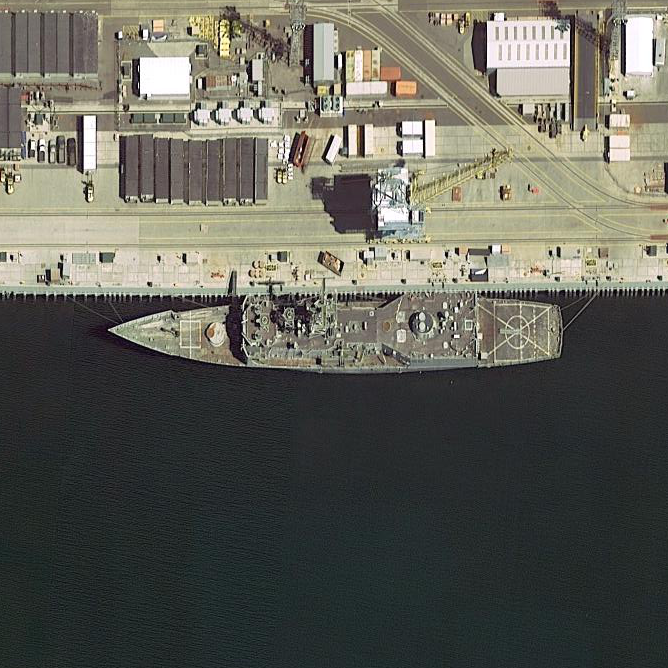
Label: cruiser